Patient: sex F, age 64
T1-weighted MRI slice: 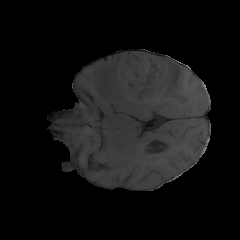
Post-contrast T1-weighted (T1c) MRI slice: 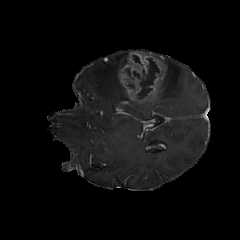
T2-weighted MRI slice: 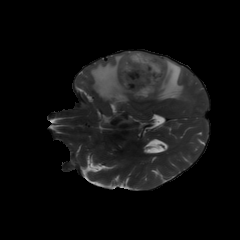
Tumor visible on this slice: yes
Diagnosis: Glioblastoma, IDH-wildtype
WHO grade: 4